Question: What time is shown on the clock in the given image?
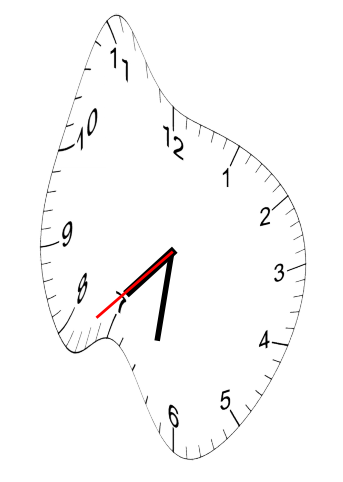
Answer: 07:31:38